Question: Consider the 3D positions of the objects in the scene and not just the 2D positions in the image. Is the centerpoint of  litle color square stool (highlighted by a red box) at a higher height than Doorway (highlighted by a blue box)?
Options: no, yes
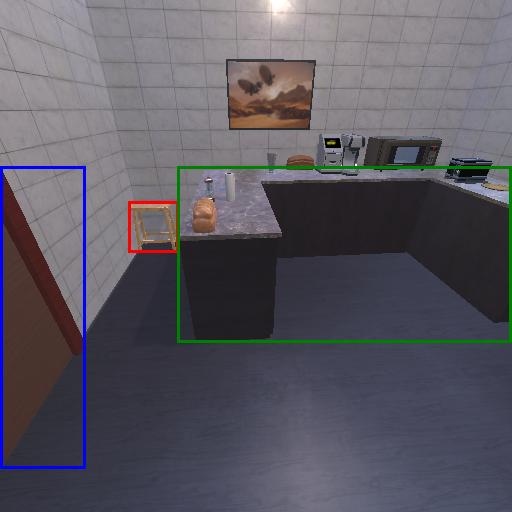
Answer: no